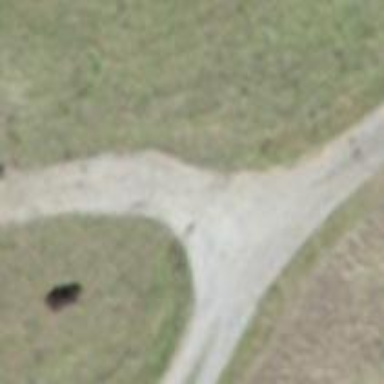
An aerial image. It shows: Gravel track with grade 2 quality.